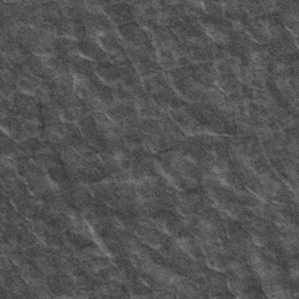
Label: frost